Aerial crown-view tile of a tropical tree (Barro Colorado Island, Panama), acquired 20250317:
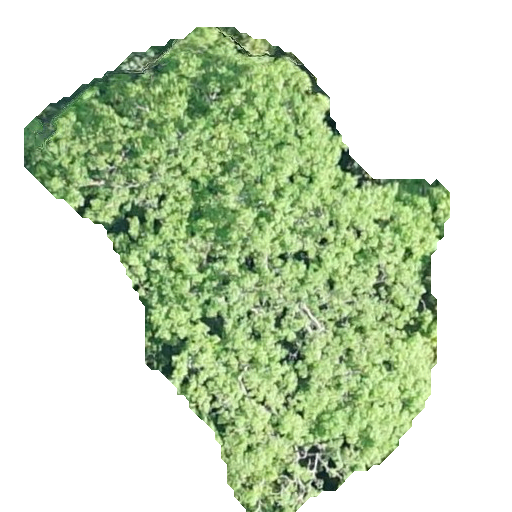
Species: Tabebuia rosea
GBIF accepted scientific name: Tabebuia rosea
Crown area: 181.559 m²